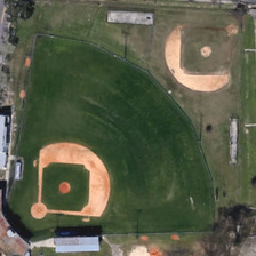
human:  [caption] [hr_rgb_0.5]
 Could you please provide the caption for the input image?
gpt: A big baseball field and a small baseball field face each other.

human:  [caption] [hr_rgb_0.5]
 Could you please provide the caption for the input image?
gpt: Two baseball fields of different sizes are close to the road.

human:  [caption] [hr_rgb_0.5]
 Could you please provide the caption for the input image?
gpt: Two baseball fields of different sizes are near a path.

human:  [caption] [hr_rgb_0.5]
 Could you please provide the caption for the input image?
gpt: The big baseball court faces the small baseball.

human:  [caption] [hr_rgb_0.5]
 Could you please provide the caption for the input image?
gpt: There is a gray house next to the big baseball field .